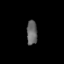
Tissue: prostate
Cell type: T cells
Senescence score: 0.7308
Nuclear area (px): 252
Mean DAPI intensity: 102.508